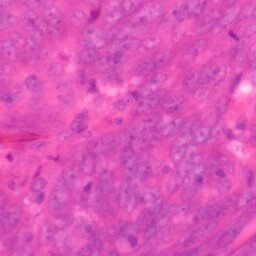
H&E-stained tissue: Colon